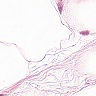
Metastatic tissue present: no